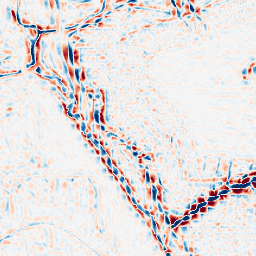
Category: wavelet
Decomposition family: wavelet_biorthogonal
Decomposition parameters: wavelet: bior2.4
level: 3
Upsampling method: bicubic
Upsampling parameters: scale: 2
Upsampling scale: 2